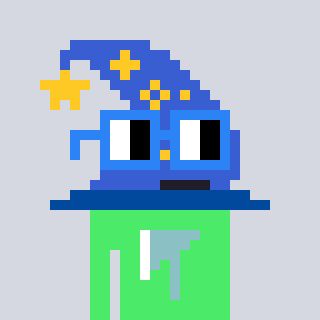
a pixel art character with square blue glasses, a wizard hat-shaped head and a teal-colored body on a cool background